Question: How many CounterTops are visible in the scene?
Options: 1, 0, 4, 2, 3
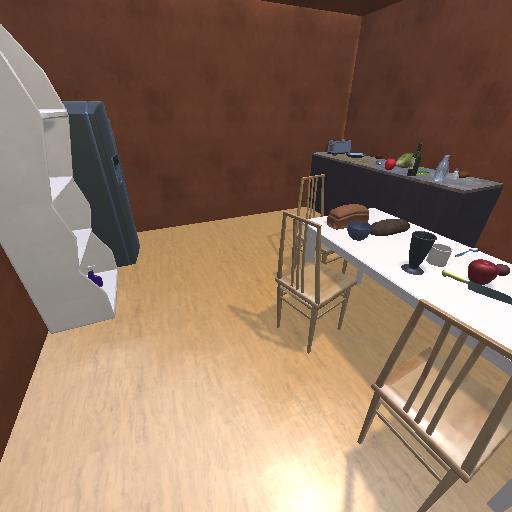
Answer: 1